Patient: sex F, age 83
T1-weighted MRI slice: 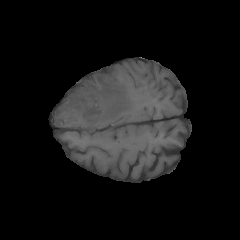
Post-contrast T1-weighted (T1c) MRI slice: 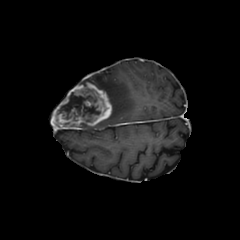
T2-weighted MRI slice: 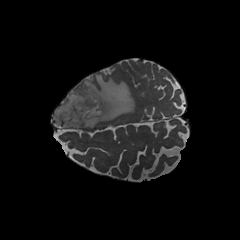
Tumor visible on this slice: yes
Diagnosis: Glioblastoma, IDH-wildtype
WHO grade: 4